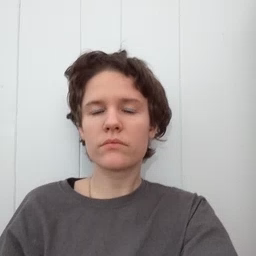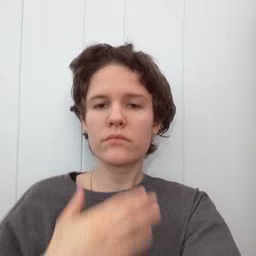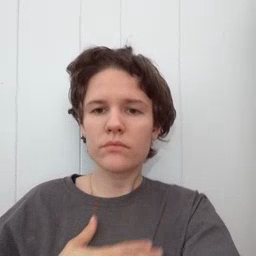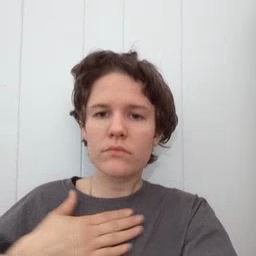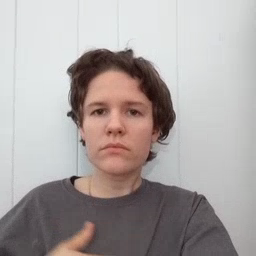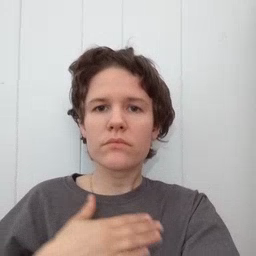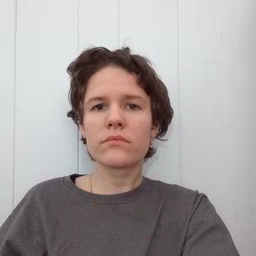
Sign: please